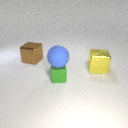
small green rubber cube below large blue rubber sphere